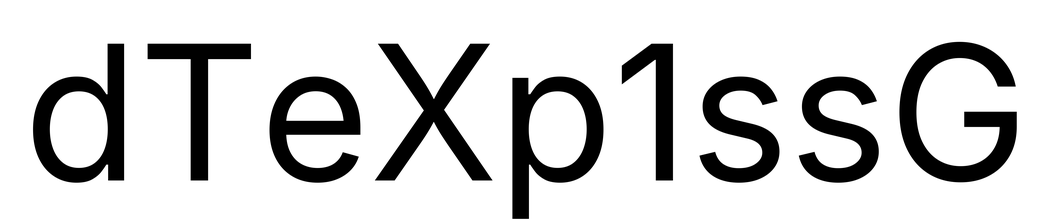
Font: Inter_Regular